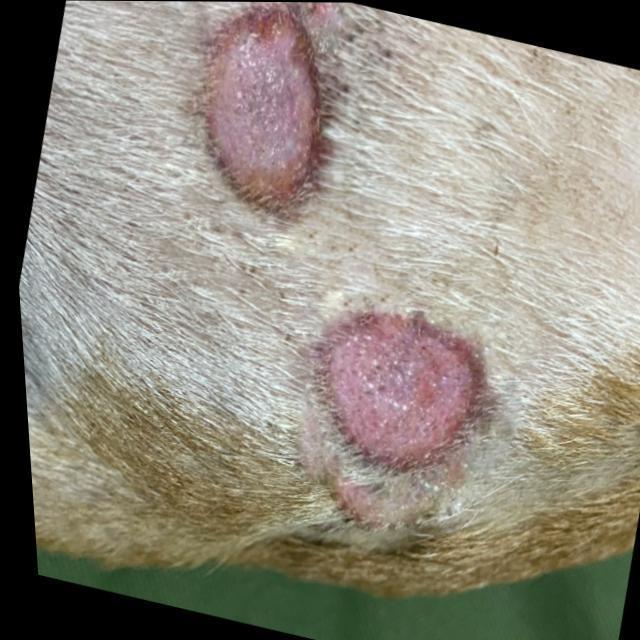
Canine ringworm (Dermatophytosis) — fungal infection caused by Microsporum or Trichophyton. Presents with circular alopecia, scaling, crusting, and broken hairs.